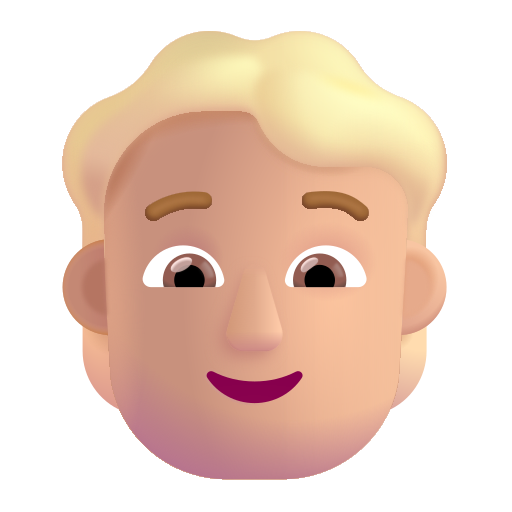
person color  light